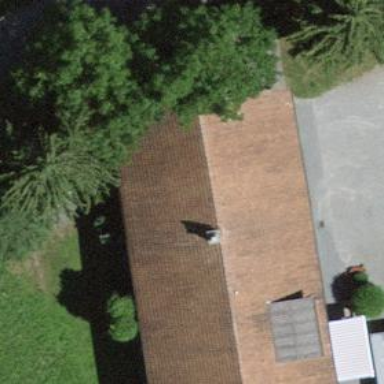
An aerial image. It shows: Farm building.